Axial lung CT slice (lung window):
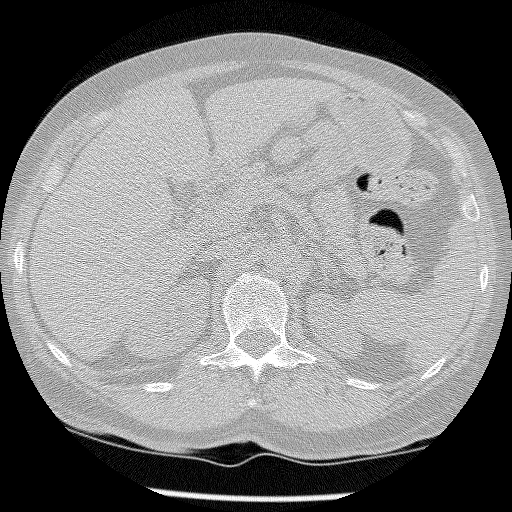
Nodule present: no